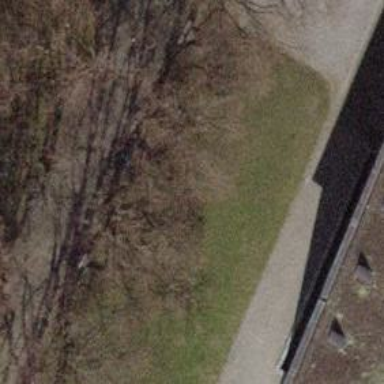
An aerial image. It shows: Bench for seating.